Question: first step disabled the cache... done...
below is my file hierarchy:

this is my config.xml at 'app/code/community/Foggyline/HappyHour/etc/config.xml'
'''
<?xml version="1.0"?>
<config>
<modules>
<Foggyline_HappyHour>
<version>1.0.0.0</version>
</Foggyline_HappyHour>
</modules>
<frontend>
<routers>
<foggyline_happyhour>
<use>standard</use>
<args>
<module>Foggyline_HappyHour</module>
<frontName>happyhour</frontName>
</args>
</foggyline_happyhour>
</routers>
</frontend>
<global>
<blocks>
<foggyline_happyhour>
<class>Foggyline_HappyHour_Block</class>
</foggyline_happyhour>
</blocks>
<models>
<foggyline_happyhour>
<class>Foggyline_HappyHour_Model</class>
<resourceModel>foggyline_happyhour_resource</resourceModel>
</foggyline_happyhour>
<foggyline_happyhour_resource>
<class>Foggyline_HappyHour_Model_Resource</class>
<entities>
<user>
<table>foggyline_happyhour_user</table>
</user>
</entities>
</foggyline_happyhour_resource>
</models>
<resources>
<foggyline_happyhour_setup>
<setup>
<model>Foggyline_HappyHour</model>
</setup>
<connection>
<use>core_setup</use>
</connection>
<foggyline_happyhour_write>
<connection>
<use>core_write</use>
</connection>
</foggyline_happyhour_write>
<foggyline_happyhour_read>
<connection>
<use>core_read</use>
</connection>
</foggyline_happyhour_read>
</foggyline_happyhour_setup>
</resources>
</global>
</config>
'''
and my install script at 'app/code/community/Foggyline/HappyHour/sql/foggyline_happyhour_setup/install-1.0.0.0.php'
and also tried renaming the 'install-1.0.0.0.php' to 'mysql4-install-1.0.0.0.php' but not woring..
'''
/* @var $installer Mage_Core_Model_Resource_Setup */
$installer = $this;
$installer->startSetup();
$table = $installer->getConnection()
->newTable($installer->getTable('foggyline_happyhour/user'))
->addColumn('user_id', Varien_Db_Ddl_Table::TYPE_INTEGER, null, array(
'identify' => true,
'unsigned' => true,
'nullable' => false,
'primary' => true)
, 'Id')
->addColumn('first_name', Varien_Db_Ddl_Table::TYPE_VARCHAR, null, array(
'nullable' => false
)
, 'First Name')
->addColumn('last_name', Varien_Db_Ddl_Table::TYPE_VARCHAR, null, array(
'nullable' => false
)
, 'Last Name')
->setComment('Foggyline_HappyHour User Entity');
$installer->getConnection()->createTable($table);
$installer->endSetup();
'''
now when i refesh my store or visit any page of my store.. nothing is getting into mysql.. the 'core_resource' table does not have any entry as 'foggyline_happyhour_setup with version 1.0.0.0' , i also tried clearing cache '/var/cache' any help or suggestion would be a great help thanks in advance...
i am new to magento.. and still learning it.. so that i could become a magento developer...
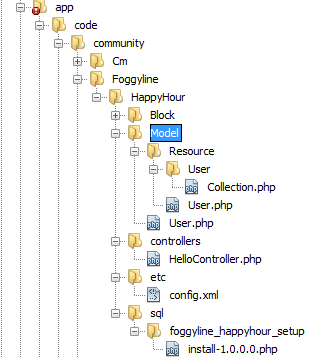
Answer: Please add read and write permission for resource.
'''
<resources>
<foggyline_happyhour_setup>
<setup>
<module>Foggyline_HappyHour</module>
</setup>
<connection>
<use>core_setup</use>
</connection>
</foggyline_happyhour_setup>
<foggyline_happyhour_write>
<connection>
<use>core_write</use>
</connection>
</foggyline_happyhour_write>
<foggyline_happyhour_read>
<connection>
<use>core_read</use>
</connection>
</foggyline_happyhour_read>
'''
Now you need to remove resource entry from core_resource and then remove cache and try to check.